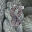
Label: 8